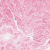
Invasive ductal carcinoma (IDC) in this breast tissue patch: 0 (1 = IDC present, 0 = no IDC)